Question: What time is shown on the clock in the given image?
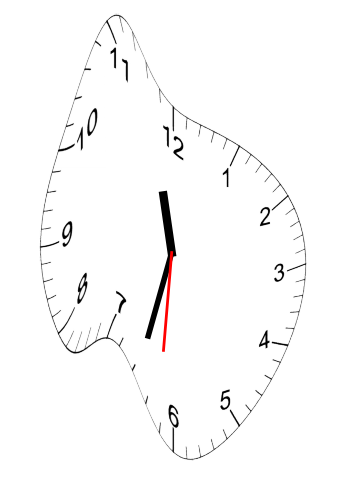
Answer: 11:32:31